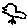
Label: bird